Question: my C++ program reads a file with sql query and tries to execute it. When I execute the query using phpmyadmin, it works, but when executed in my program, it ends up with the following error:

Code:
'''
ifstream create_file ("create.sql");
if (create_file.is_open())
{
char * create;
int length;
create_file.seekg (0, ios::end);
length = create_file.tellg();
create_file.seekg (0, ios::beg);
create = new char [length];
create_file.read (create,length);
create_file.close();
cout << "Executing query: " << endl;
cout.write (create,length);
cout << "EOF query" << endl;
if(mysql_query(mysql, "CREATE DATABASE grant_db")) {
fprintf(stderr, "Failed to create database: Error: %s
",
mysql_error(mysql));
}
if(mysql_select_db(mysql, "grant_db")) {
fprintf(stderr, "Failed to select database: Error: %s
",
mysql_error(mysql));
}
if(mysql_query(mysql, create)) {
fprintf(stderr, "Failed to create table: Error: %s
",
mysql_error(mysql));
mysql_query(mysql, "DROP DATABASE grant_db");
}
delete[] create;
} else cout << "Unable to open file 'create.sql'.";
'''
Thanks for your help!
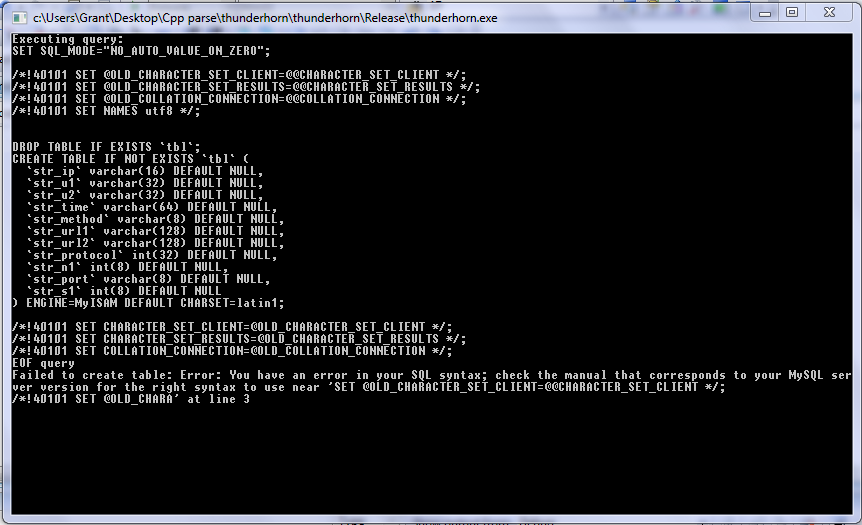
Answer: You can't put multiple statements in a single mysql_query call. You need to execute them one at a time, by default at least. See the <URL> docs.